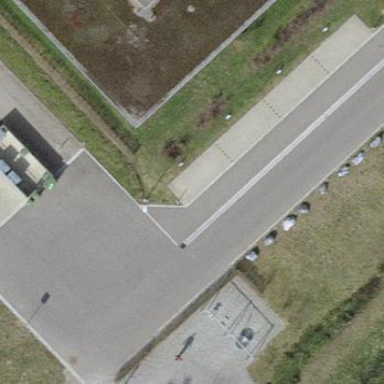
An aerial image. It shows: Street-side parking lot with asphalt surface.